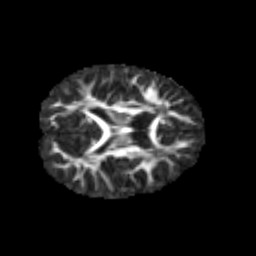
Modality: FA
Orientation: axial
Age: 7
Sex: male
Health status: healthy